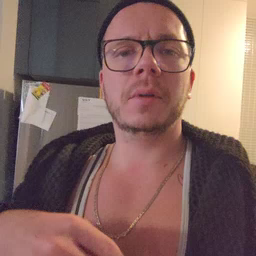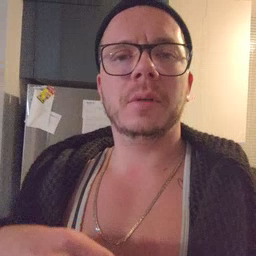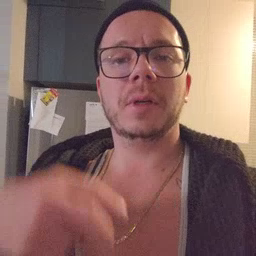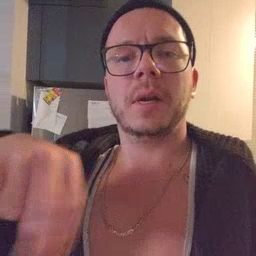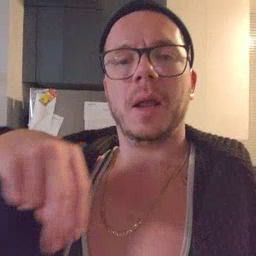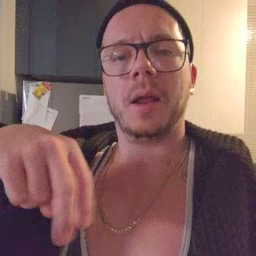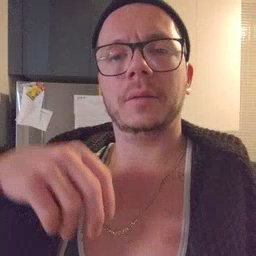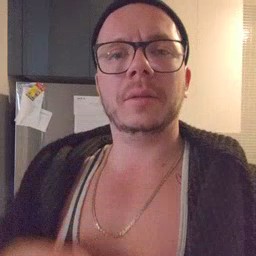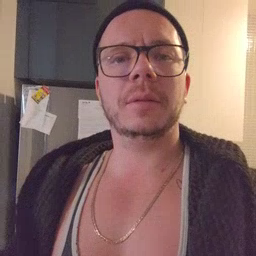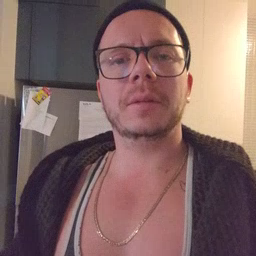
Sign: dance